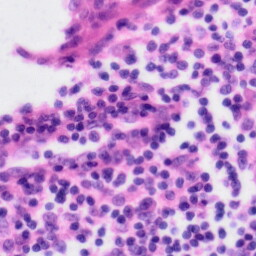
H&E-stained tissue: Tonsil